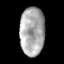
Tissue: skin
Cell type: Epithelial cells
Senescence score: 0.8259
Nuclear area (px): 1182
Mean DAPI intensity: 169.288